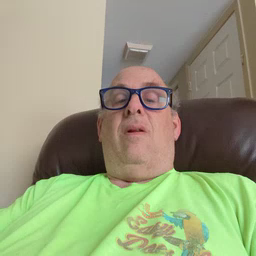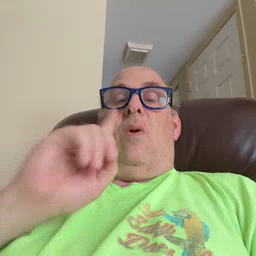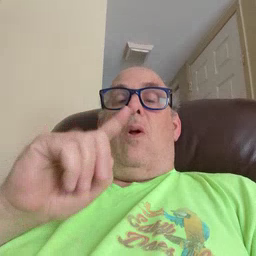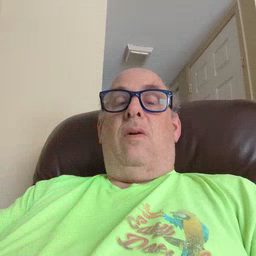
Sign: talk